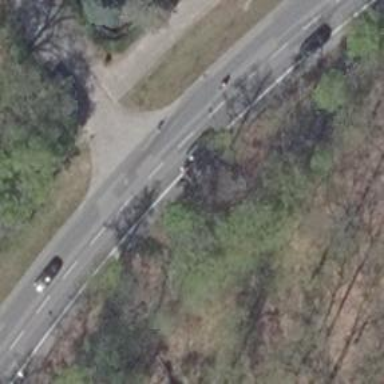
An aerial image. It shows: Asphalt road classified as primary highway.